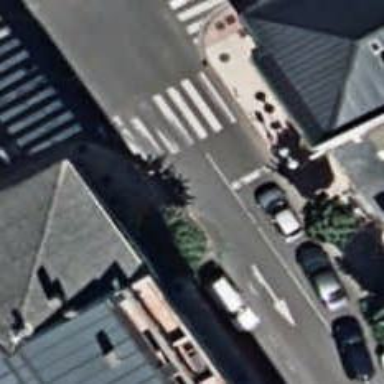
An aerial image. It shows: Road with traffic signals at the crossing.